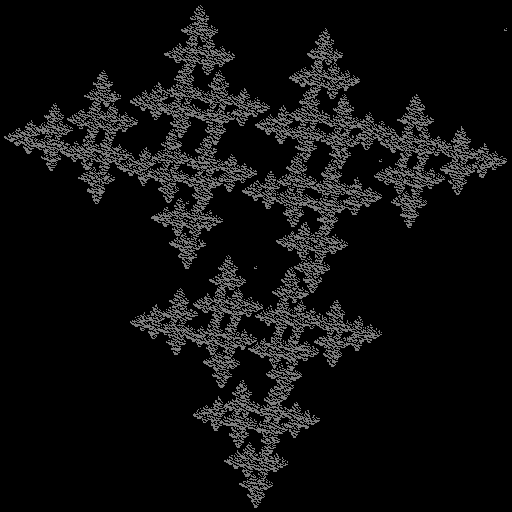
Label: crystal